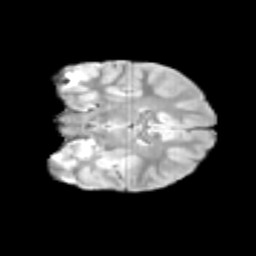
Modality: T2w
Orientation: coronal
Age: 9
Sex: male
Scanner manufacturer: siemens
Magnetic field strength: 3 T
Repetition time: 3.8 s
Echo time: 0.07 s